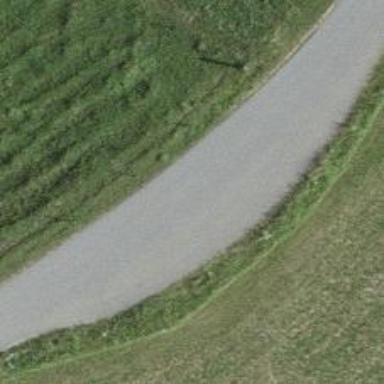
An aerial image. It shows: Passing place on the road.